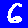
Digit: 6